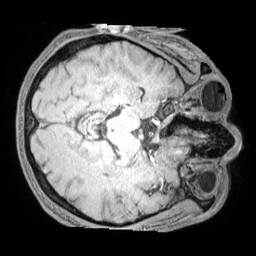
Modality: T1w
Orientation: axial
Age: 27
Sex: male